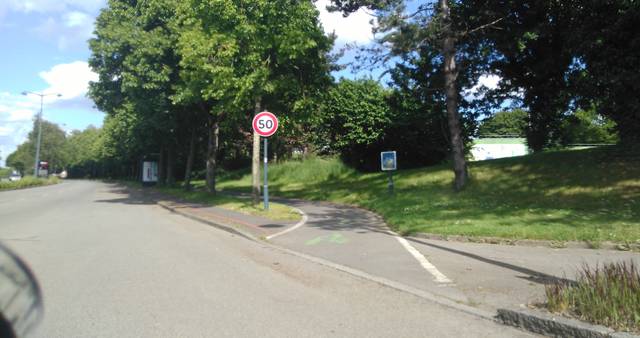
Region: France
Coordinates: 48.128, -1.683